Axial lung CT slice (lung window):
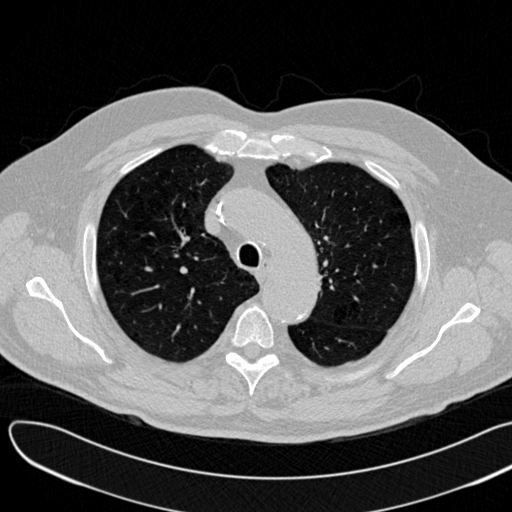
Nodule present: no